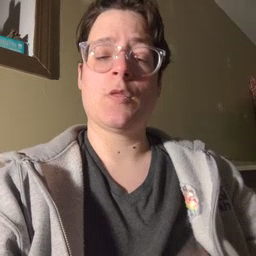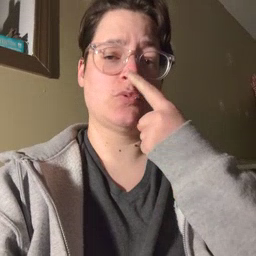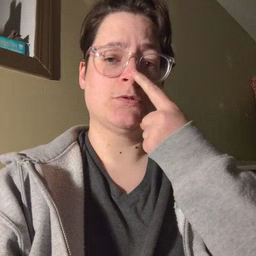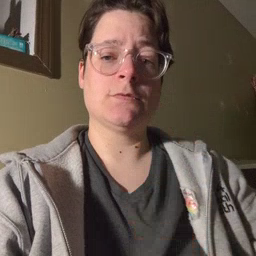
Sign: nose